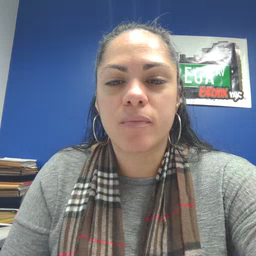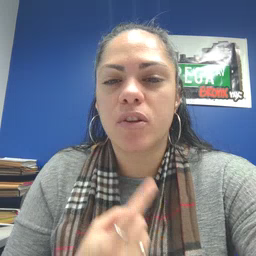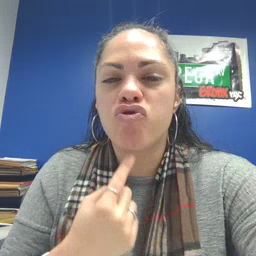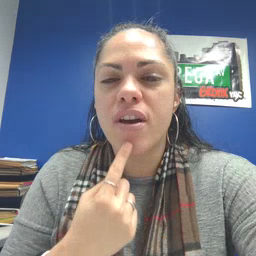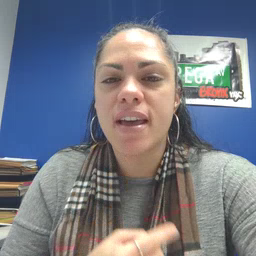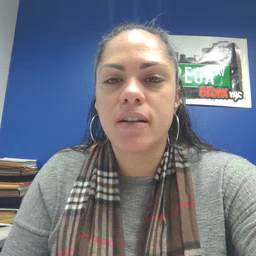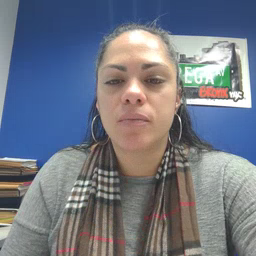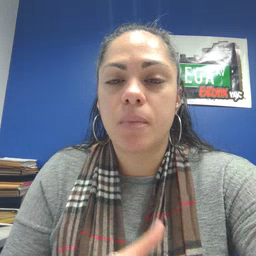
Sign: red